Question: I've got a framework file that I inherited and manage in Xcode6, as well as a demo application that uses the framework file. I generally build the framework project, copy the created .framework file into said demo app, and compile that demo app.
Recently I'm running into problems where the framework is said not to have the required architectures, keeping my demo app from building. I've been banging my head on trying to get the SDK to build with all architectures, but no matter what I do the demo app can't find what it needs. It has run fine previously, but now doesn't.
What can I do to ensure this SDK gets built with any archs that could be needed by a consumer in Xcode?
Also see update below. It appears the run script does most of the compiling, and I'm not sure if it uses the settings even?
The error in the demo app build:
'''
missing required architecture x86_64 in file
Undefined symbols for architecture x86_64:
"_OBJC_CLASS_$_BeaconManager", referenced from:
objc-class-ref in StartViewController.o
ld: symbol(s) not found for architecture x86_64
clang: error: linker command failed with exit code 1 (use -v to see invocation)
'''
The build settings on the SDK. I've expanded the arch values to be as complete as possible, but it hasn't helped. The .framework file has ballooned from 1mb to 8mb after adding all these too.

UPDATE:
There is a build script that appears to do more compiling on its own. I haven't determined if this script determines the architecture on its own or if it still respects all the settings I've attempted to update in Xcode. What I've learned is that the SDK does not work in simulators once built, but does work when the demo app+SDK is put on the actual Iphone device.
'''
xcodebuild -configuration ${CONFIGURATION} -target BeaconSDK -sdk iphoneos -SYMROOT=${SYMROOT} -OBJROOT=${OBJROOT}
xcodebuild -configuration ${CONFIGURATION} -target BeaconSDK -sdk iphonesimulator -SYMROOT=${SYMROOT} -OBJROOT=${OBJROOT}
INSTALL_DIR=${SRCROOT}/${TARGET_NAME}
BUILD_DIR=${SRCROOT}/build
DEVICE_DIR=${BUILD_DIR}/${CONFIGURATION}-iphoneos/${TARGET_NAME}
SIMULATOR_DIR=${BUILD_DIR}/${CONFIGURATION}-iphonesimulator/${TARGET_NAME}
# Create and renews the final product folder.
rm -rf "${INSTALL_DIR}"
mkdir -p "${INSTALL_DIR}"
mkdir -p "${INSTALL_DIR}/Versions/A/Headers"
xcrun -sdk iphoneos lipo -create ${SIMULATOR_DIR}/BeaconSDK ${DEVICE_DIR}/BeaconSDK -o ${INSTALL_DIR}/Versions/A/BeaconSDK
# Copy the header files to the final product folder.
cp -r "${SIMULATOR_DIR}/Headers/" "${INSTALL_DIR}/Versions/A/Headers/"
mkdir -p "${INSTALL_DIR}/Versions/A/Resources"
cp -r "${DEVICE_DIR}/" "${INSTALL_DIR}/Versions/A/Resources/"
#create relative symbolic link.
cd ${INSTALL_DIR}
#link
ln -s A Versions/Current
ln -s Versions/A/BeaconSDK BeaconSDK
ln -s Versions/A/Resources Resources
ln -s Versions/A/Headers Headers
'''
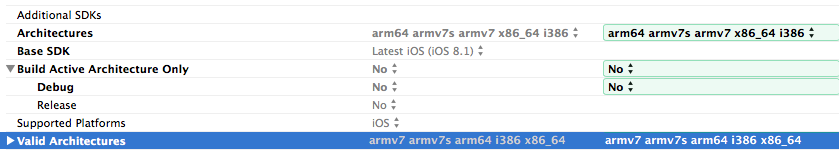
Answer: This was completely broken when I went to bed after 7 hours debugging. When I woke up it compiled normal without any architectural errors. This isn't the first time XCode has failed to update the settings and then hours or a day later respected the changes. I wonder if there was some sort of caching, retained values, etc going on. I did not reboot or even close XCode overnight either.